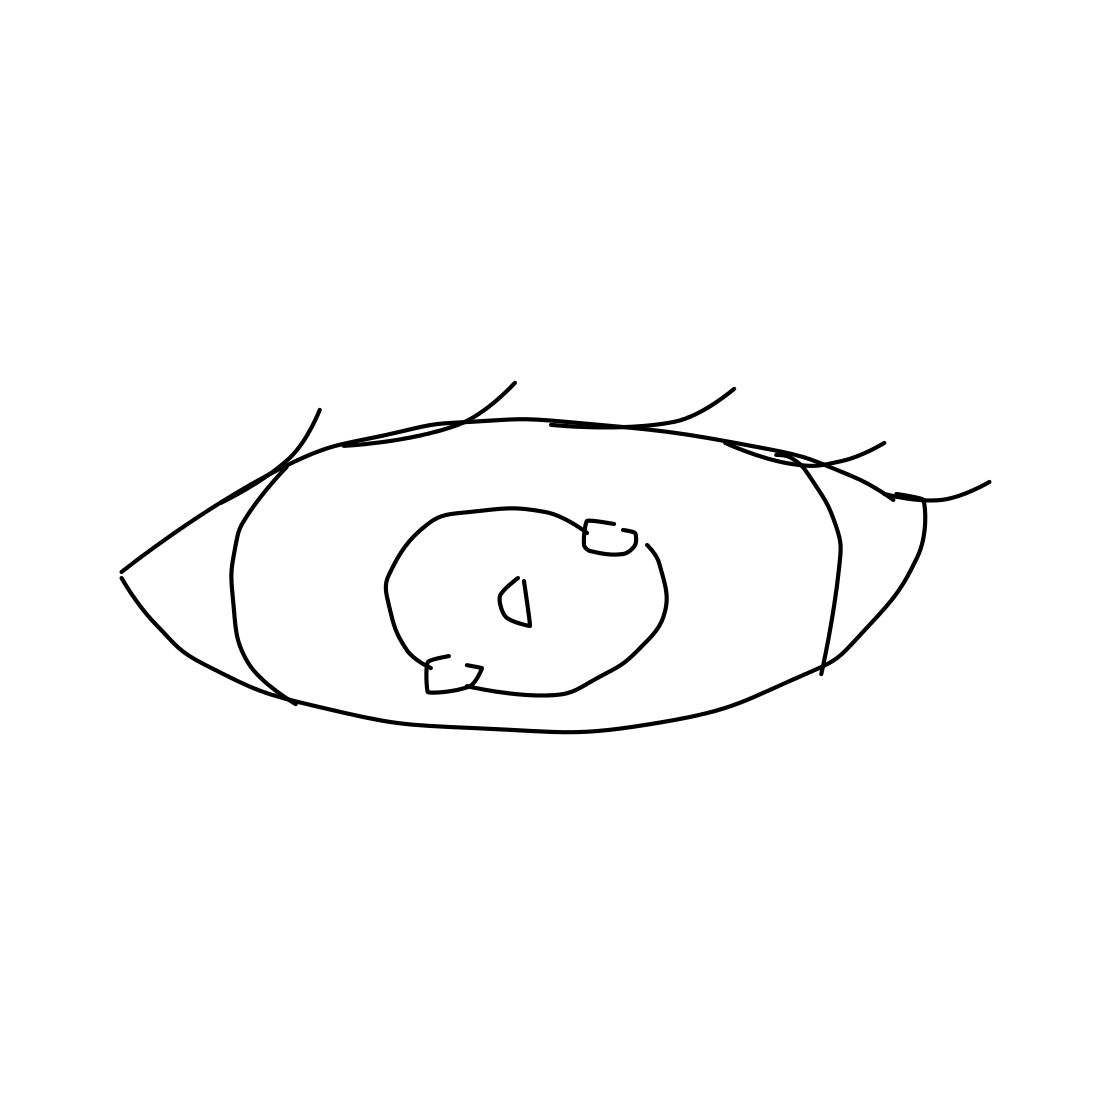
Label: eye